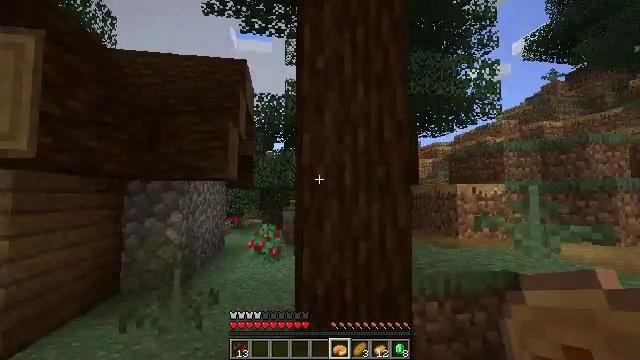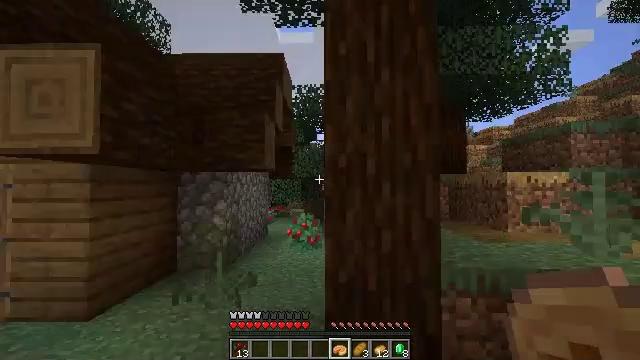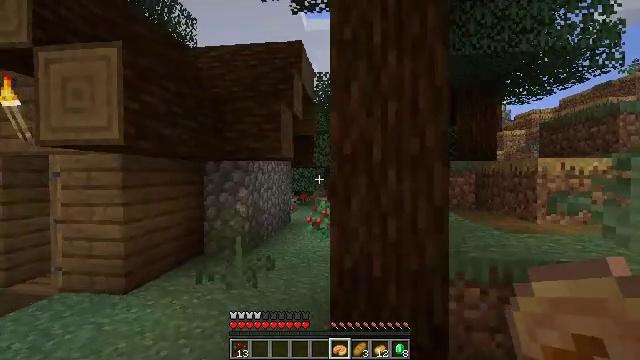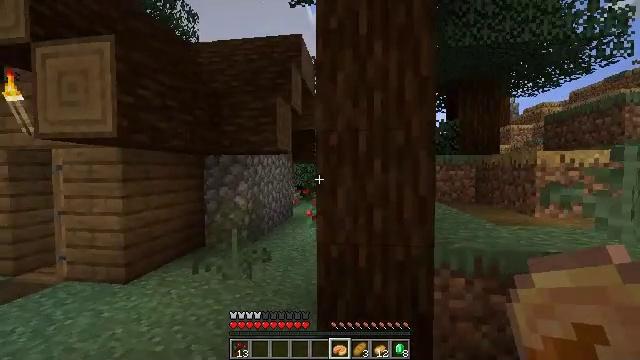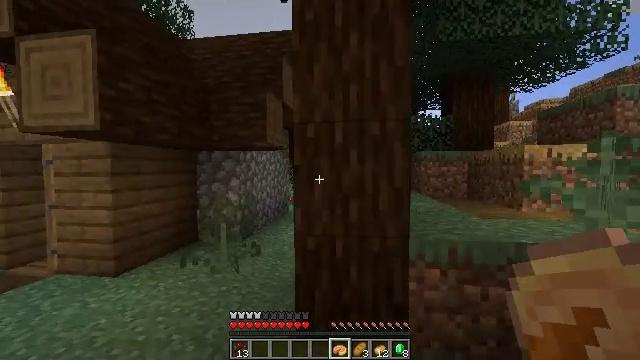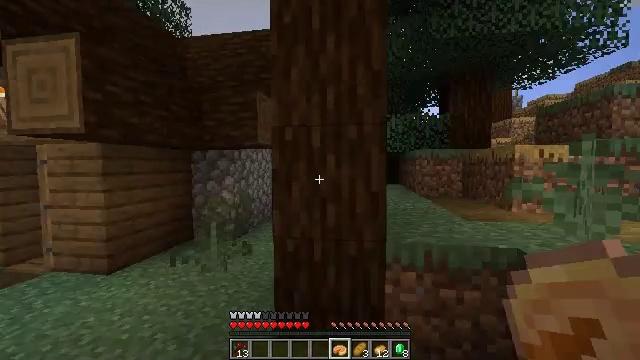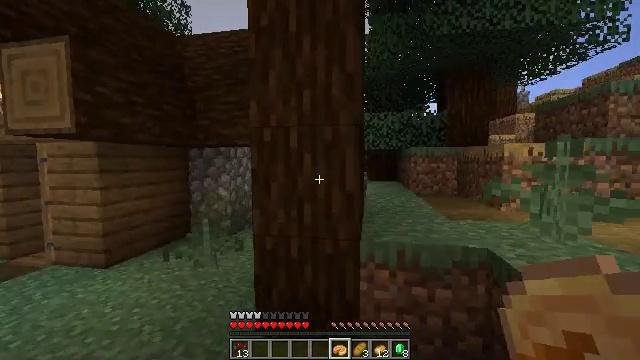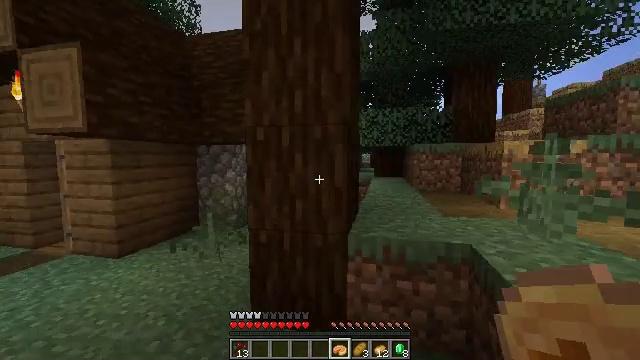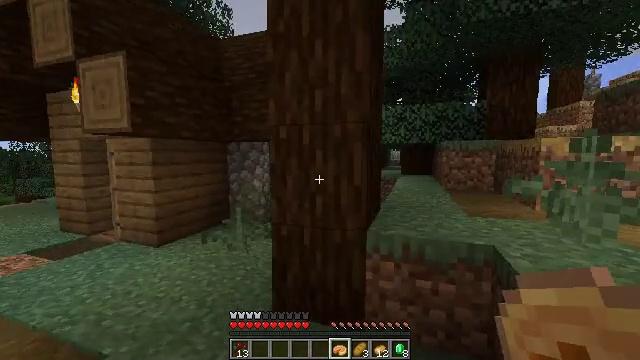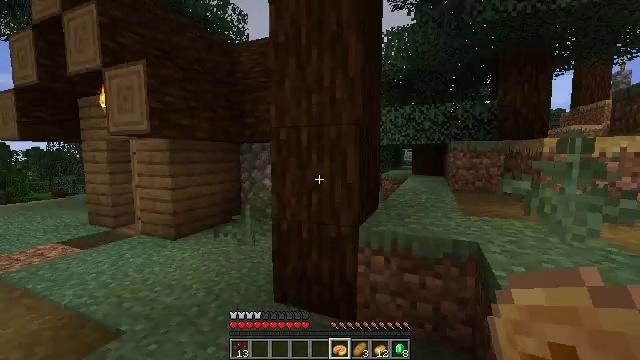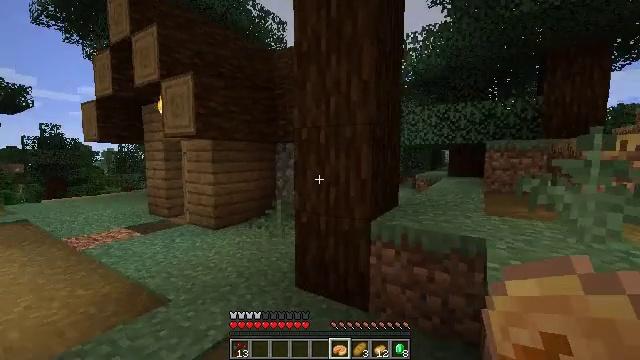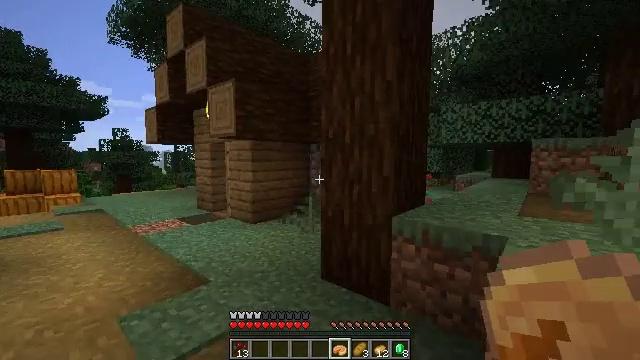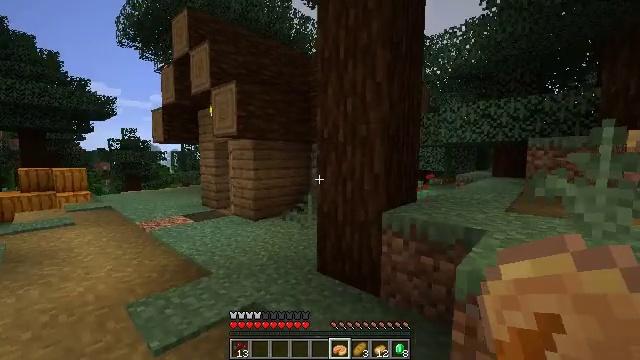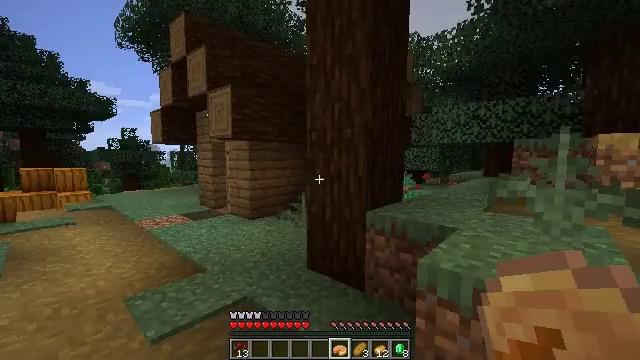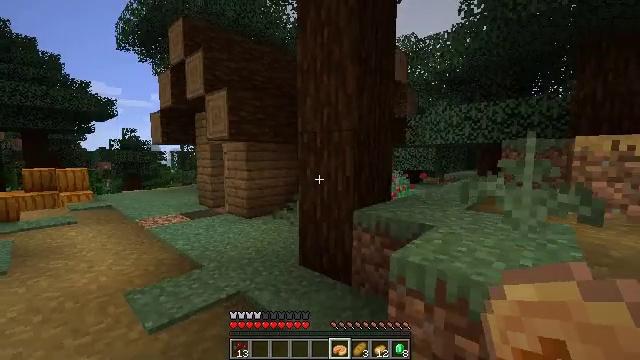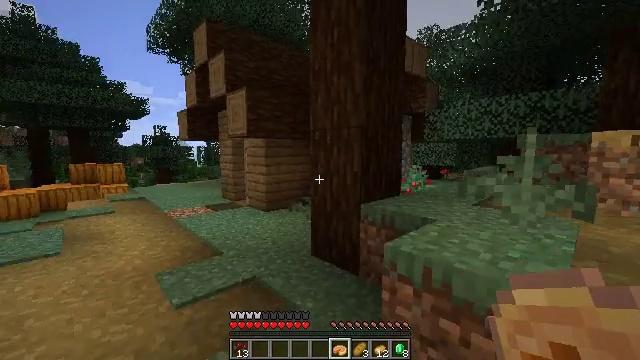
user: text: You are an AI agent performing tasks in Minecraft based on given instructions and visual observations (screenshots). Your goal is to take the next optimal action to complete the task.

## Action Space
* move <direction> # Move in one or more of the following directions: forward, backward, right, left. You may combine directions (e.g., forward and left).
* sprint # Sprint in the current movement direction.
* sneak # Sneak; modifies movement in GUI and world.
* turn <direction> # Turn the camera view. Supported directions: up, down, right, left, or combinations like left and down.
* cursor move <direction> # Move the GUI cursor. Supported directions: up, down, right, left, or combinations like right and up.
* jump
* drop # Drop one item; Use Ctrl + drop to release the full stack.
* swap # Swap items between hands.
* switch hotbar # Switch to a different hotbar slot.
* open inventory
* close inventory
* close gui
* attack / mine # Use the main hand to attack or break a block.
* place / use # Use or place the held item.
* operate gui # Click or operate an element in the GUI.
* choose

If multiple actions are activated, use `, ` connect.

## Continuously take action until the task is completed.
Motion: motion action
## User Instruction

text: Gather the purple carpet by attacking it.
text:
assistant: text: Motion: move right, turn left and down
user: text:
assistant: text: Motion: move right, turn left and down
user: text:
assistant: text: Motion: move right, turn left and down
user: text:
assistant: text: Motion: move right
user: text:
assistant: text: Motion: move right
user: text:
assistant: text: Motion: move back and move right, turn left
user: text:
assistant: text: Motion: move back and move right, turn left
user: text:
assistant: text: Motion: move back and move right, turn left
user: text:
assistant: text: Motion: move back and move right, turn left
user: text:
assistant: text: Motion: move back and move right, turn left
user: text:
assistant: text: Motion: move back and move right, turn left
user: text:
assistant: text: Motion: move back and move right, turn left
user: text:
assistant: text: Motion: move back and move right
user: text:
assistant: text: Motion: move back and move right
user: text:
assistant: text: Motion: move back and move right, turn left and down
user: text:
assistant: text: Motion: move back, turn left
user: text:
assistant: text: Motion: move back, turn left
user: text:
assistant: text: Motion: move back and move left, turn left and down
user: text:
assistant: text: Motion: move back and move left, turn left and down
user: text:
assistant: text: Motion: move left, turn left
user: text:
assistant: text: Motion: move left, turn left and down
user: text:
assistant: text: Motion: move forward and move left, turn left and down
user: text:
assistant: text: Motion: move forward and move left, turn left
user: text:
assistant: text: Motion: move forward, turn left
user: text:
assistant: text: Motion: move forward, turn right
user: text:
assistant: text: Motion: no_op
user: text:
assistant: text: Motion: no_op
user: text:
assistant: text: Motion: no_op
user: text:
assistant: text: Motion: move forward
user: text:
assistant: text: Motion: move forward